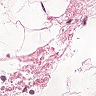
Metastatic tissue present: no